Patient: sex F, age 56
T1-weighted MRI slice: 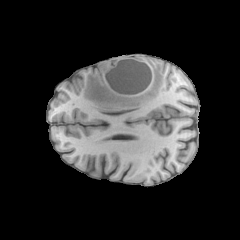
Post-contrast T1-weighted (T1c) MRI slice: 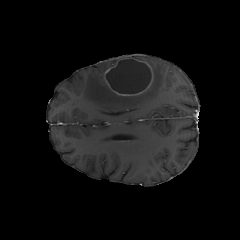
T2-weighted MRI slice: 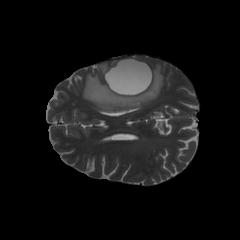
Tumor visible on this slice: yes
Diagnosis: Glioblastoma, IDH-wildtype
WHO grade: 4